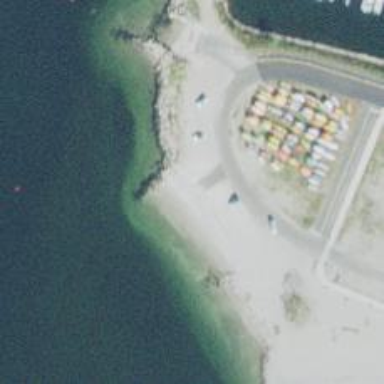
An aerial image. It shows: Slipway on leisure land.